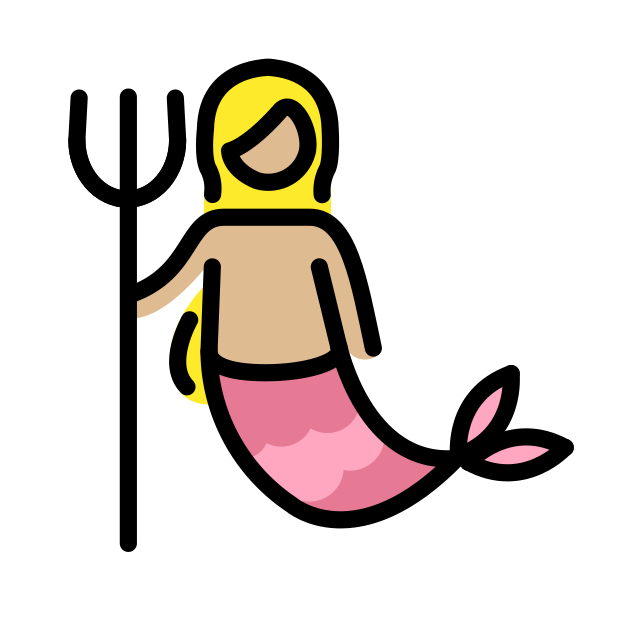
mermaid: medium-light skin tone